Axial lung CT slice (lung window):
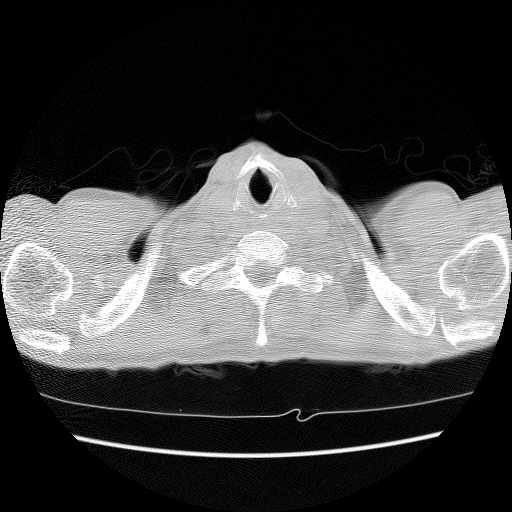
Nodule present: no